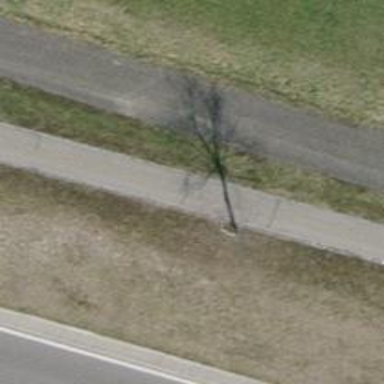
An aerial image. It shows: Avenue lined with broadleaved deciduous trees.